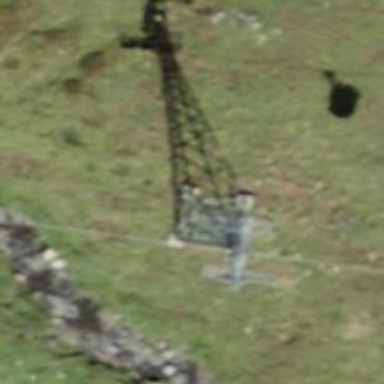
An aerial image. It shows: Pylon for aerialway.